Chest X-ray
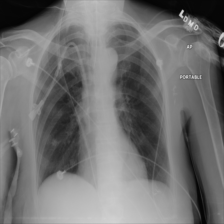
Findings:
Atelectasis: negative
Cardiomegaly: negative
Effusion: negative
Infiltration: negative
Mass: negative
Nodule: negative
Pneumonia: negative
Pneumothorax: negative
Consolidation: negative
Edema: negative
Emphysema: negative
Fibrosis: negative
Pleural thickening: negative
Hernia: negative